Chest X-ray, AP view. Patient: 46 years old, sex F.
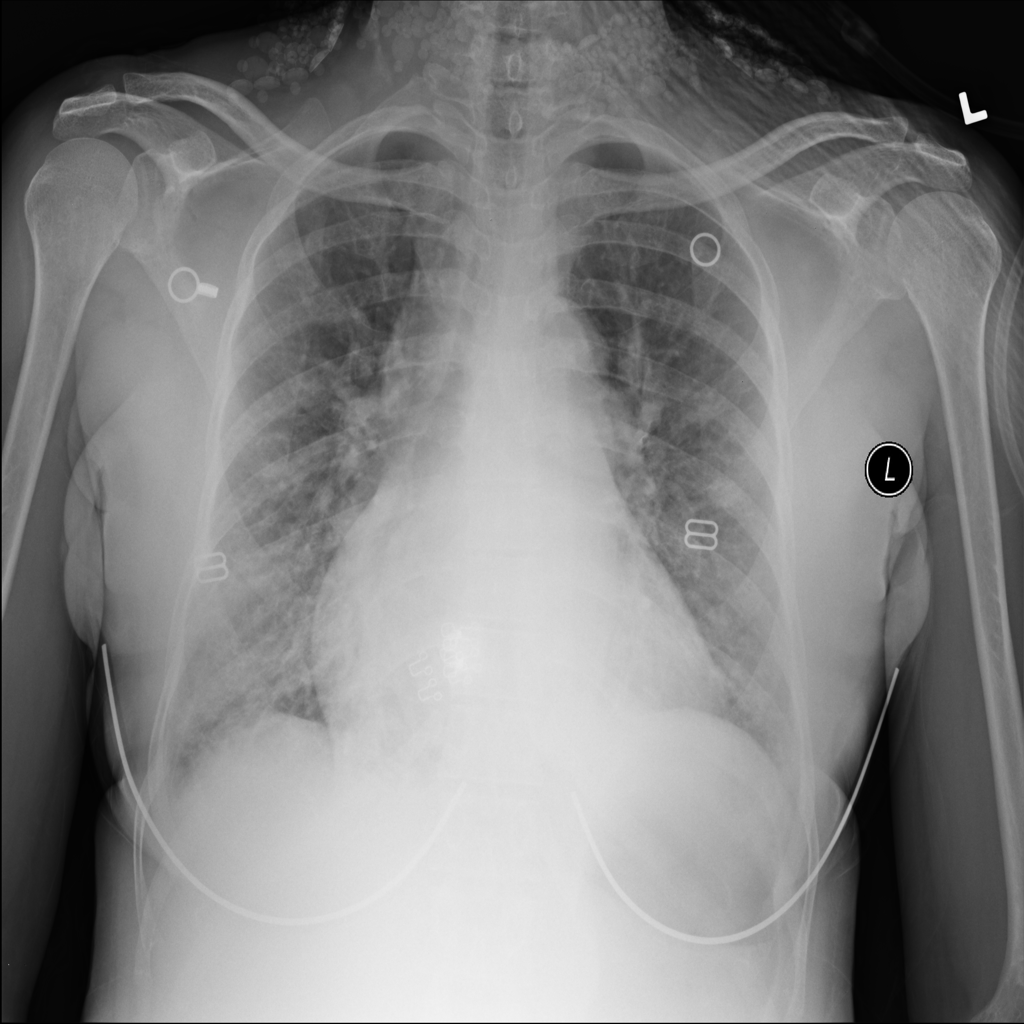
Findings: No Finding